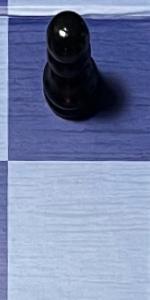
Label: Empty